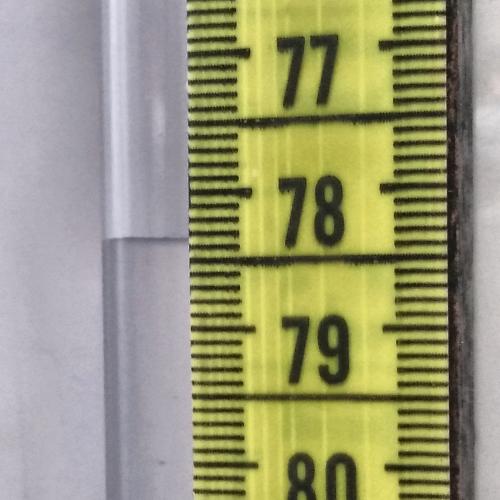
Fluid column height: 78.3 cm